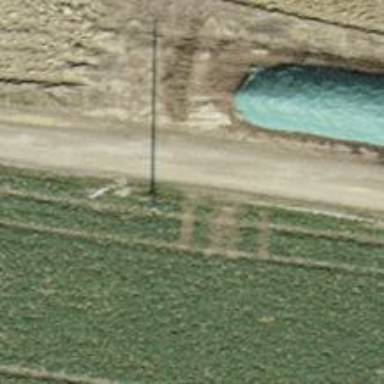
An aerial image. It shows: Power pole.